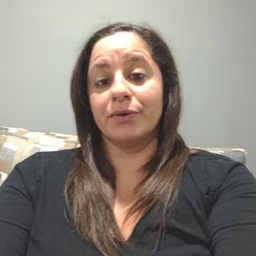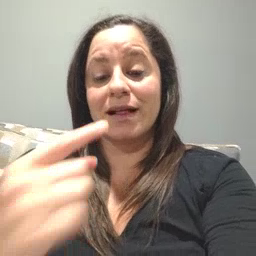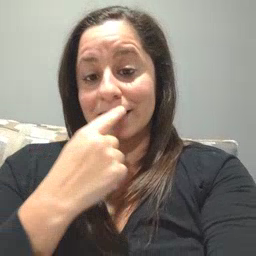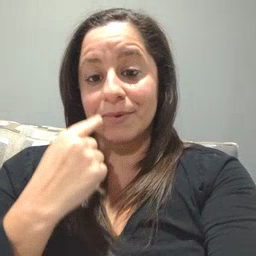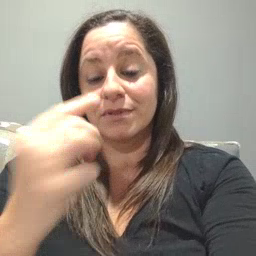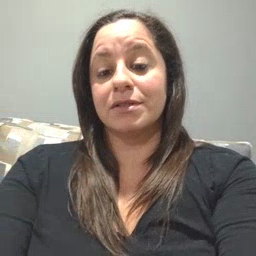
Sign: lips